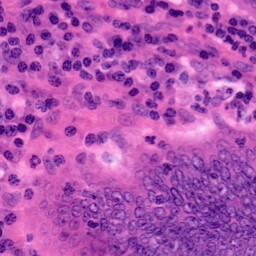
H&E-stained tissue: Colon